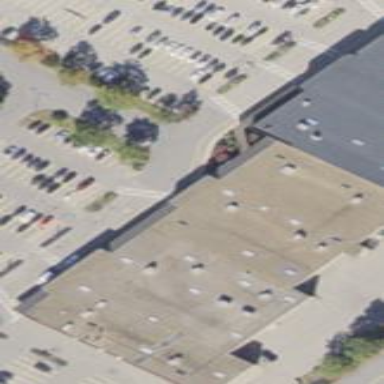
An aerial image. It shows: Building.